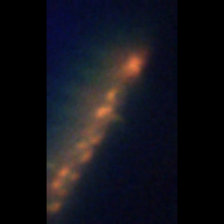
Taxon: Chaetoceros
Group: Diatoms